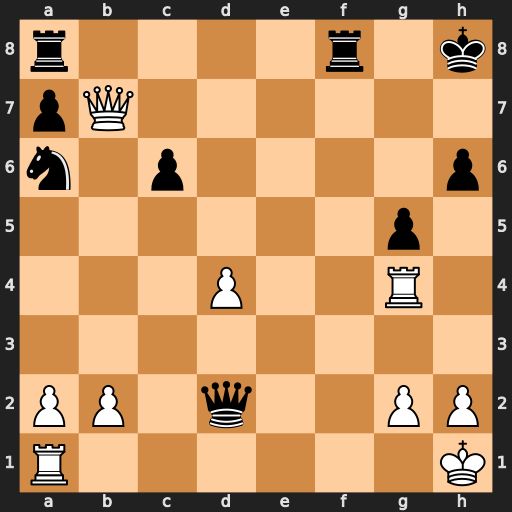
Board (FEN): r4r1k/pQ6/n1p4p/6p1/3P2R1/8/PP1q2PP/R6K
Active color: w
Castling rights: -
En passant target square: -
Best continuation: Qxc6 Qd3 Qxh6+